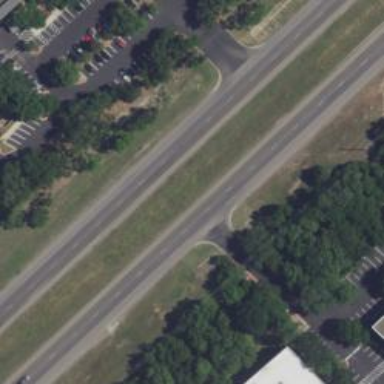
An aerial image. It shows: Asphalt trunk highway classified as expressway.